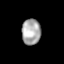
Tissue: skin
Cell type: Epithelial cells
Senescence score: 0.2792
Nuclear area (px): 474
Mean DAPI intensity: 171.728